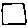
Label: square